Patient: sex M, age 78
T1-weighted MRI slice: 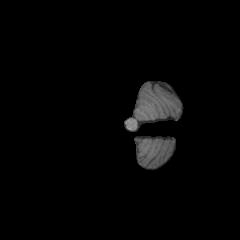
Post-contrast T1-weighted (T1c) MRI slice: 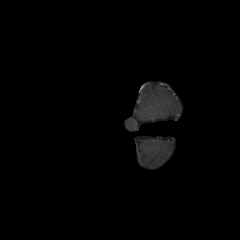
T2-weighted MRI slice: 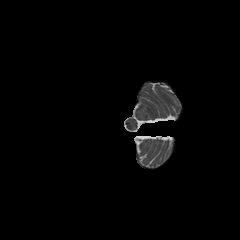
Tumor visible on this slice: no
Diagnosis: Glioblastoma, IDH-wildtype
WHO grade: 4